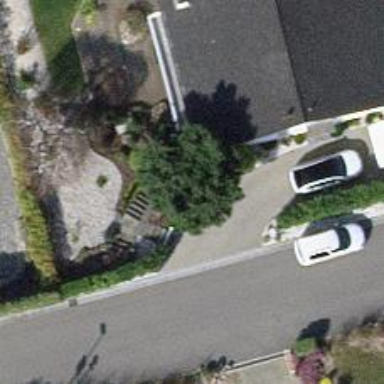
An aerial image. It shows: Garden tree with needle-leaved evergreen foliage.